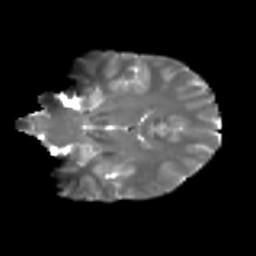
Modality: T2w
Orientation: coronal
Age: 22
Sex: female
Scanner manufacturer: ge
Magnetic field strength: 3 T
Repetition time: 7.8 s
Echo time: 0.0606 s